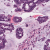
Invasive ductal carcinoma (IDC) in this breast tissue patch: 1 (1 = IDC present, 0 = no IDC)